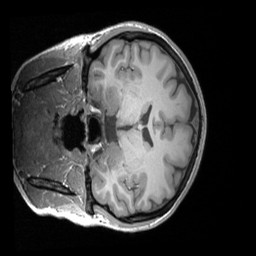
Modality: T1w
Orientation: coronal
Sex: female
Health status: ill
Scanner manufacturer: siemens
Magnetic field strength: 3 T
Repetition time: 1.66 s
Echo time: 0.00254 s